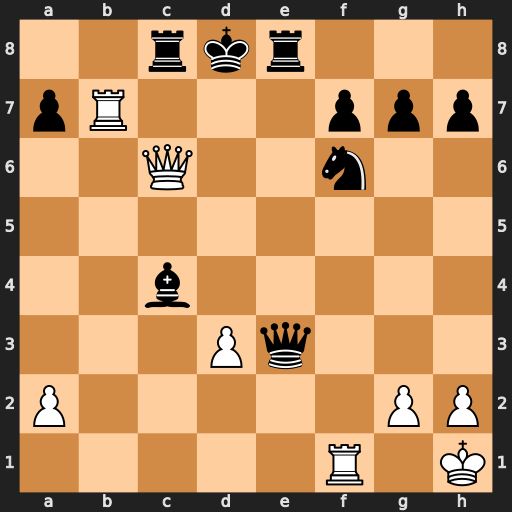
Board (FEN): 2rkr3/pR3ppp/2Q2n2/8/2b5/3Pq3/P5PP/5R1K
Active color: w
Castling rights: -
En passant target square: -
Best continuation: Qd6+ Nd7 Qxd7#